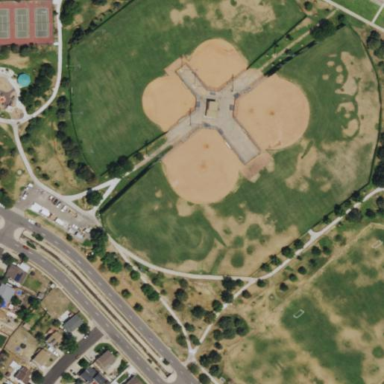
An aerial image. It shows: Park.